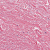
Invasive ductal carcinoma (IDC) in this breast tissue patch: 0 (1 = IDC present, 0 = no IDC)